Field crop: maize
Growth stage: 2
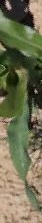
Species: maize